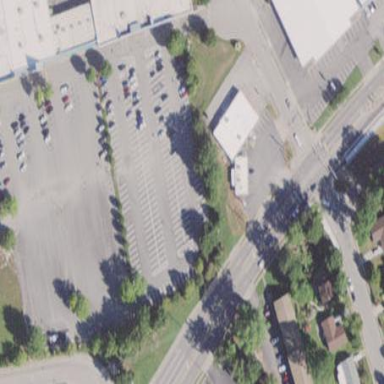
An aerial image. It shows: Parking area with surface.